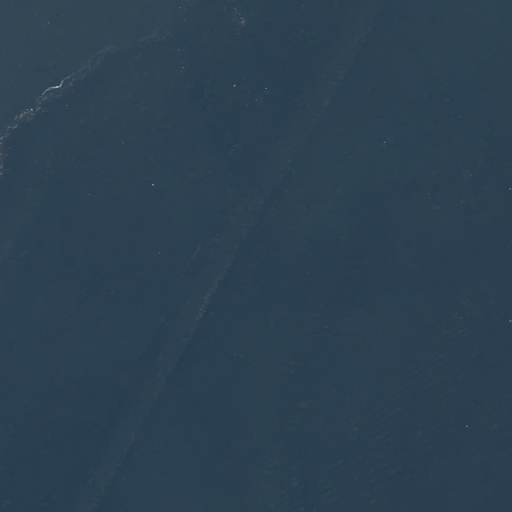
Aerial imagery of bar in Maine named Clark Ledge containing only open water